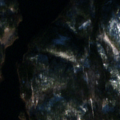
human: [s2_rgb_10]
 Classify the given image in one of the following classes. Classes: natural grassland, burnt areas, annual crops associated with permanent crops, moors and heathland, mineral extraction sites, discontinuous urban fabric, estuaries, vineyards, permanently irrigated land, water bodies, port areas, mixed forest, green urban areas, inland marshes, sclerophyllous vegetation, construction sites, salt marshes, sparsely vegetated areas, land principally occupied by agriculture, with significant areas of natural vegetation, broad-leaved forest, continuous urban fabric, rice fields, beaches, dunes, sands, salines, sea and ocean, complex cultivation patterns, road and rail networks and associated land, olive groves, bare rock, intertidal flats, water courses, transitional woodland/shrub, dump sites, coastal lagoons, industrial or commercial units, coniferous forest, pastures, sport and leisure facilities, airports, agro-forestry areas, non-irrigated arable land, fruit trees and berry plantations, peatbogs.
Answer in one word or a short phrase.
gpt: coniferous forest, mixed forest, transitional woodland/shrub, water bodies